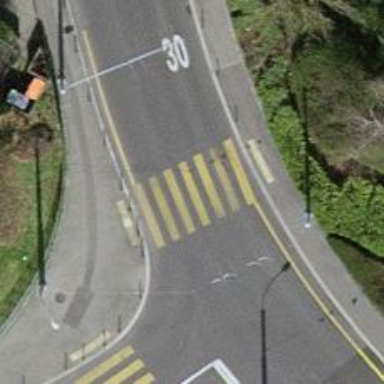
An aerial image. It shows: Marked crossing with zebra stripes on the road.